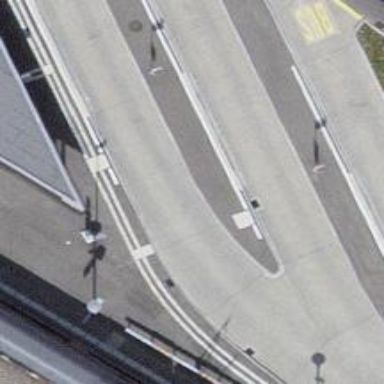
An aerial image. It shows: Bus stop with stop position for public transport.